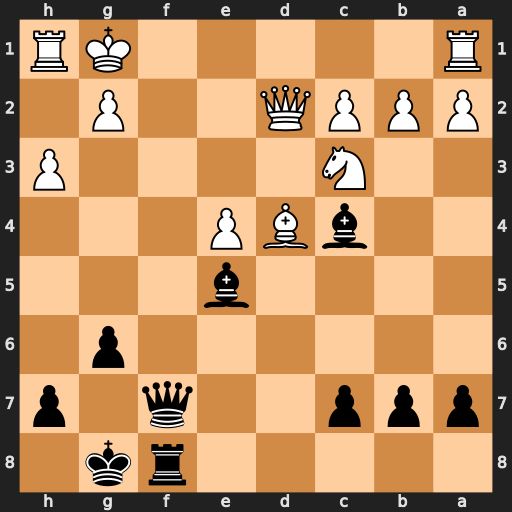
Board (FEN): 5rk1/ppp2q1p/6p1/4b3/2bBP3/2N4P/PPPQ2P1/R5KR
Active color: b
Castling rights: -
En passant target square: -
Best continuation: Qf1+ Rxf1 Rxf1#